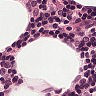
Metastatic tissue present: no